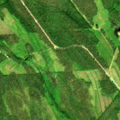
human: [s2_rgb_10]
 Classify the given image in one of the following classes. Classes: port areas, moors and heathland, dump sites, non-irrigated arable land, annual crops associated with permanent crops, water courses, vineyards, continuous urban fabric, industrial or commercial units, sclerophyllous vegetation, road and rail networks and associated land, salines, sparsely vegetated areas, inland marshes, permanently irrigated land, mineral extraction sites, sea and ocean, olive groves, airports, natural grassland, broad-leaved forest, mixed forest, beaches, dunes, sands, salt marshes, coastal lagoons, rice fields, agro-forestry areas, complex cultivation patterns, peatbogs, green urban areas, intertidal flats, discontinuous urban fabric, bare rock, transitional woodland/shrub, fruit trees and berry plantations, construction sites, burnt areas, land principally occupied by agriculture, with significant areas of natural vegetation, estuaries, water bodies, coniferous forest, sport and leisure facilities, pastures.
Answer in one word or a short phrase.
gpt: coniferous forest, mixed forest, transitional woodland/shrub